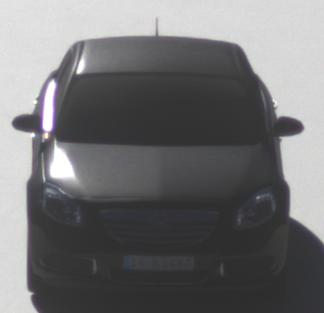
Make: Opel
Model: Insignia 1.6
Detailed model: Insignia (A) Notch Back
Model produced from: 2008/11
Model produced until: 2008/12
Doors: 4
Color: black
Road condition: dry road
Daytime: morning or afternoon
Contrast: high contrast